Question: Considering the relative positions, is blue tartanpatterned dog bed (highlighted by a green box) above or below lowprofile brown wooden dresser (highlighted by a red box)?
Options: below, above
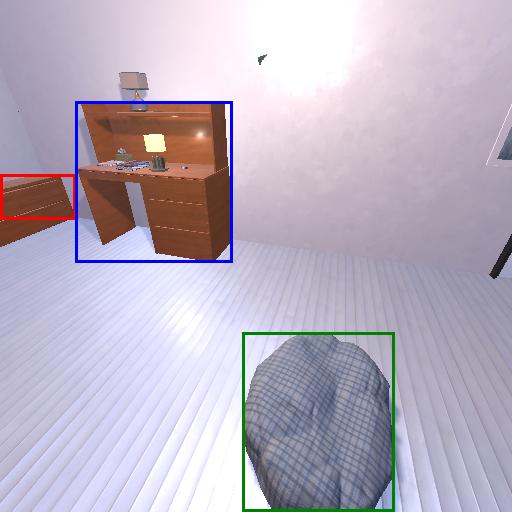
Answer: below